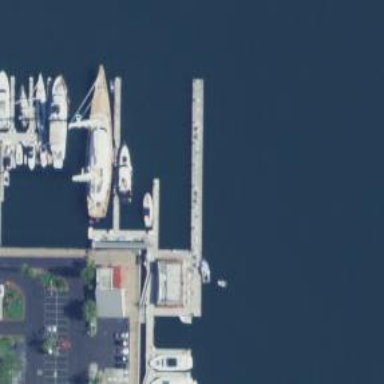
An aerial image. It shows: Man-made pier.